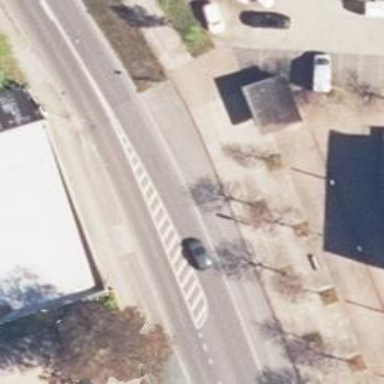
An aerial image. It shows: Public transport stop position.